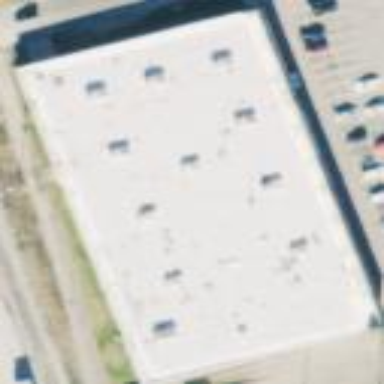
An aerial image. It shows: Retail building.